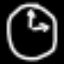
Label: clock